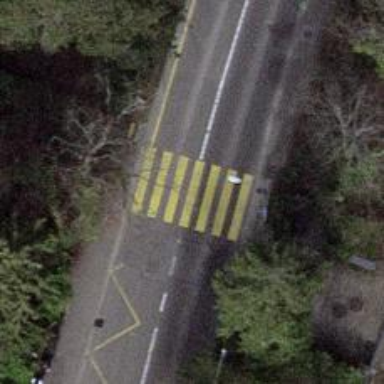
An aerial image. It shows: Marked crossing with zebra stripes on the road.